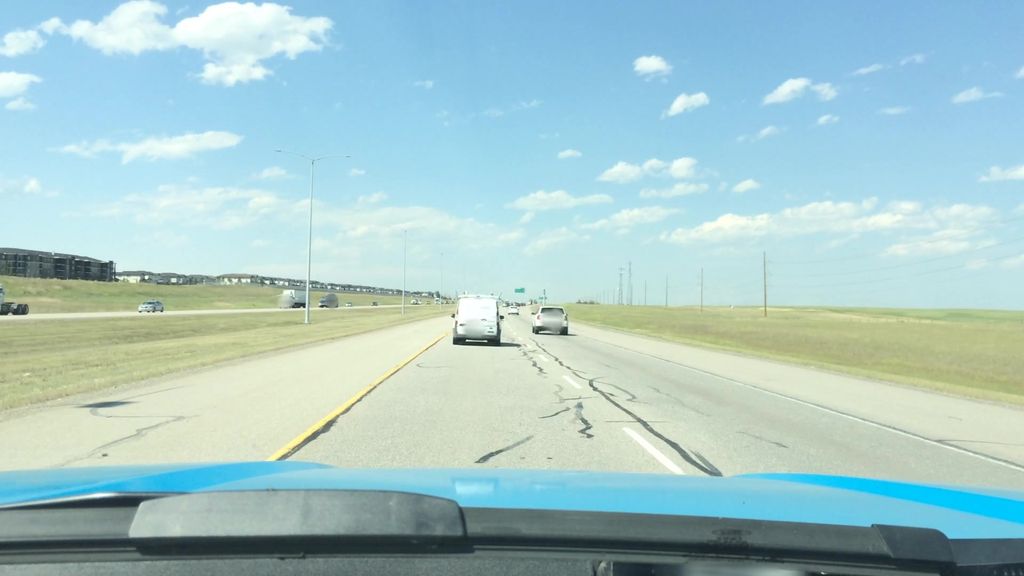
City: calgary